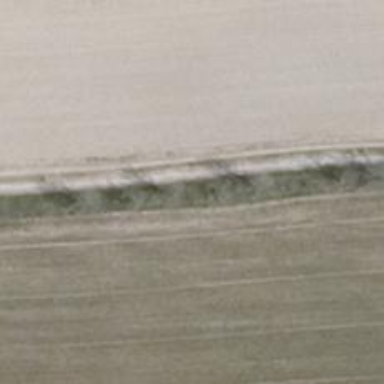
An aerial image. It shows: Sandy track with grade4 tracktype.